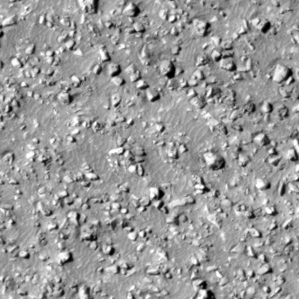
Label: non_frost